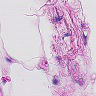
Metastatic tissue present: no